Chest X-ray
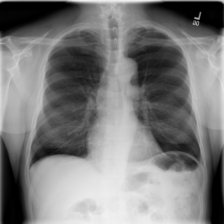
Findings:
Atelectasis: positive
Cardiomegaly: negative
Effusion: negative
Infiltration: negative
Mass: negative
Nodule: positive
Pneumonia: negative
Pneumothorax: negative
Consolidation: negative
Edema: negative
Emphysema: negative
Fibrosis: negative
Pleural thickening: negative
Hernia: negative